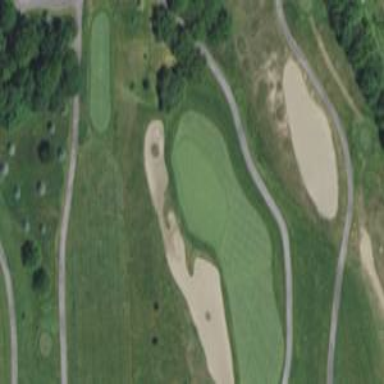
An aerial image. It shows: Sandy area is golf bunker.